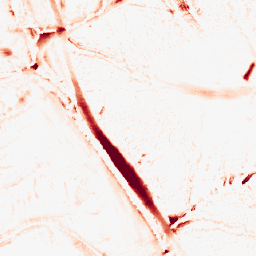
Category: morphological
Decomposition family: tophat
Decomposition parameters: size: 10
mode: white
Upsampling method: nearest
Upsampling parameters: scale: 2
Upsampling scale: 2